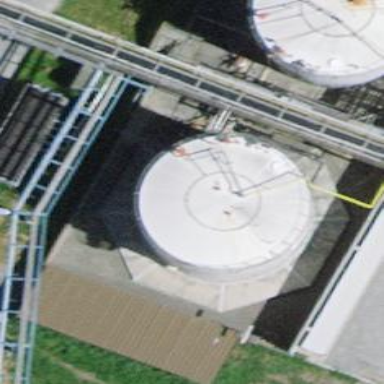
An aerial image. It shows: Industrial building housing storage tank.